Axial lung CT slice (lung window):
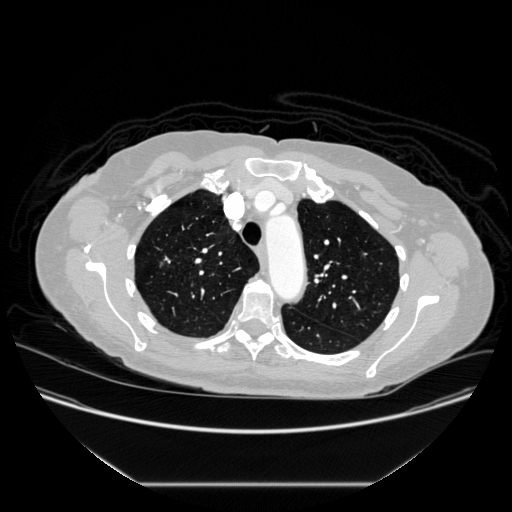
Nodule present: no